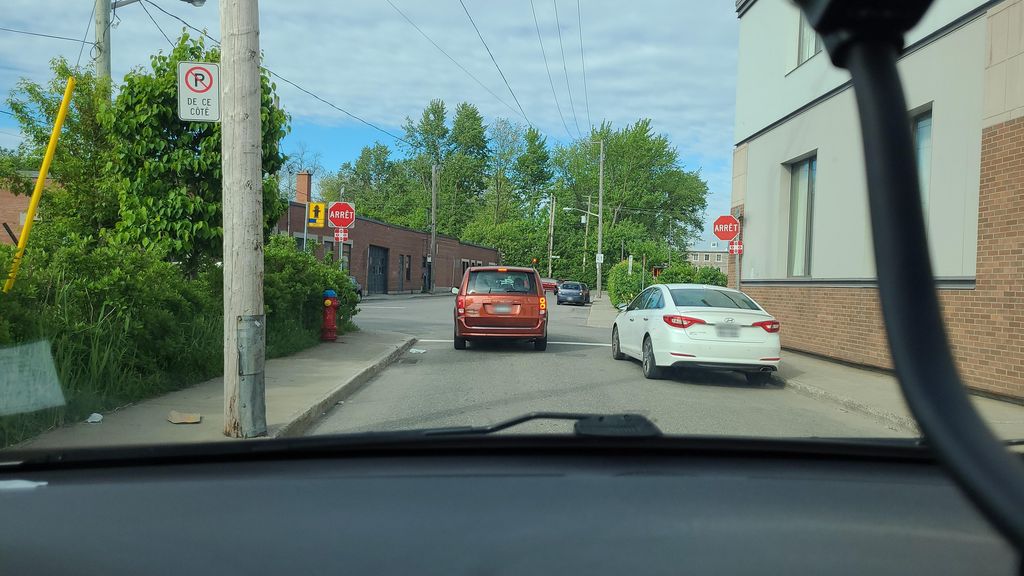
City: quebec_city